Interaction volume radius: 5 \u00c5
Interaction volume height: 15 \u00c5
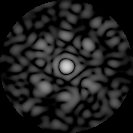
Disorder parameter: 0.7091